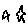
Label: star